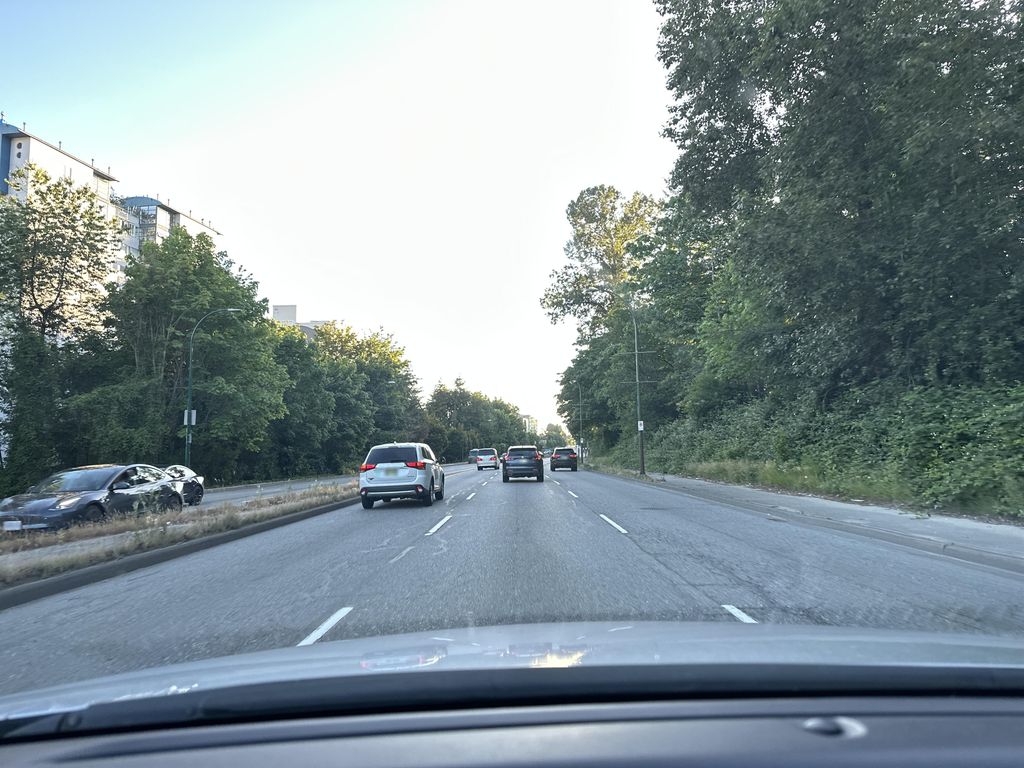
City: vancouver